Question:
above x, y, z is root node.
1. I want to know when root node is shown
2. how to show/hide root node on screen.
Thank you
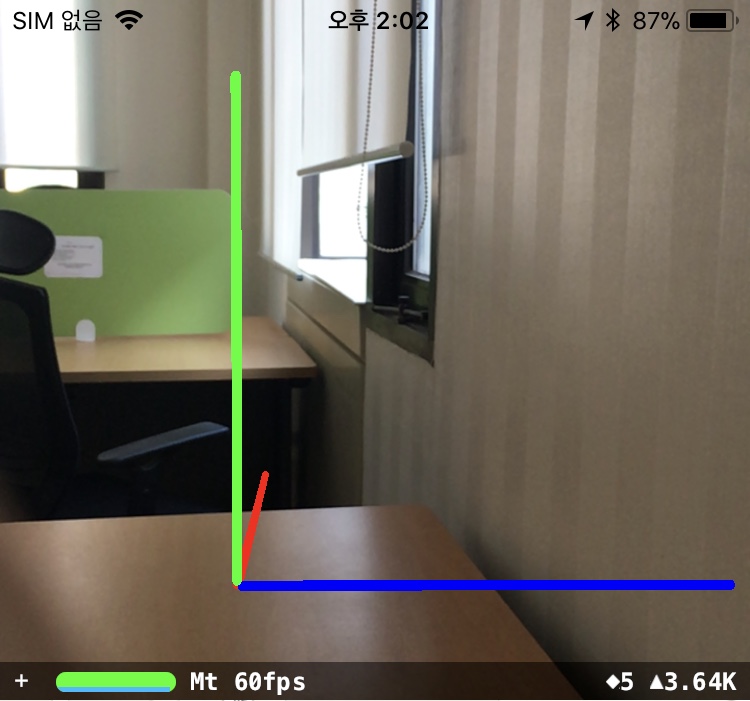
Answer: You can't ever 'show the node', but you can attach objects to the node and visualise those, as you have done (with the lines).
If you want to see the actual point that the node is at, you can attach a 'SCNSphere' (or any 'geometry').
'''
let sphere = SCNSphere(radius: CGFloat(0.02))
sphere.firstMaterial?.diffuse.contents = UIColor.magenta
var node = SCNNode(geometry: sphere)
'''
As an aside, you can make the node visible / invisible using 'node.isHidden = true' etc. This will hide the node, any attached geometry, and all of its children nodes.